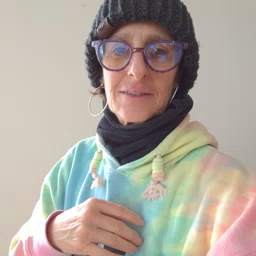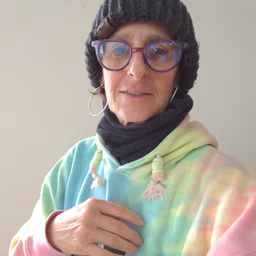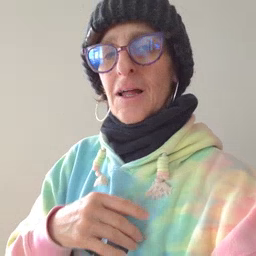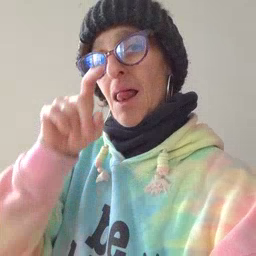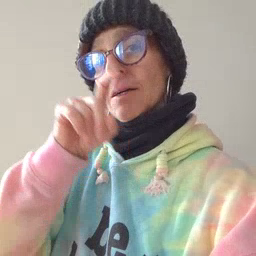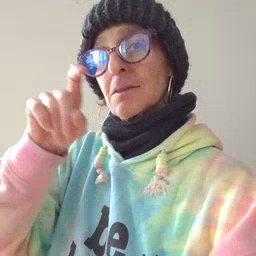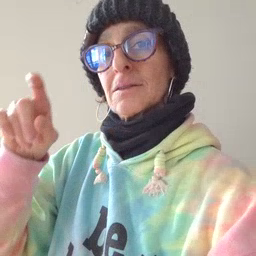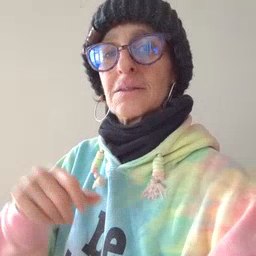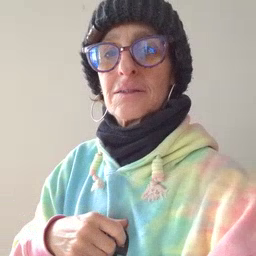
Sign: closet